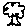
Label: tree